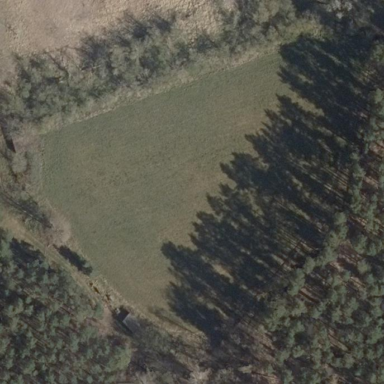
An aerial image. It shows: Wire fence surrounding farmyard.